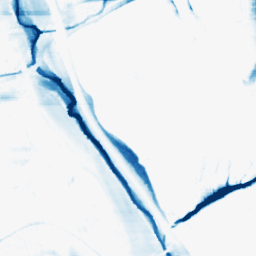
Category: morphological
Decomposition family: morphological_rect
Decomposition parameters: operation: closing
width: 50
height: 10
Upsampling method: linear_exact
Upsampling parameters: scale: 4
Upsampling scale: 4